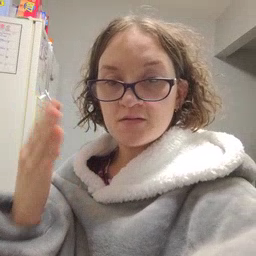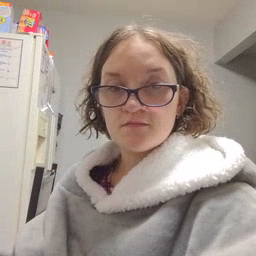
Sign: open